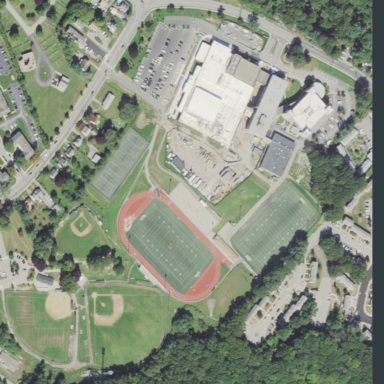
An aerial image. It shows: School.